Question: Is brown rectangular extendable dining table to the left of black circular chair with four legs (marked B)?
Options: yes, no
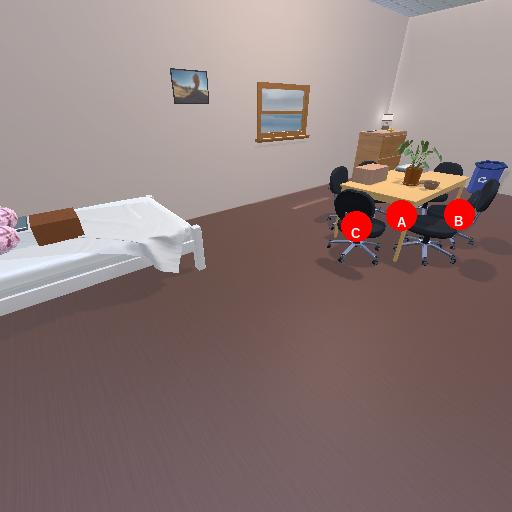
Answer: yes